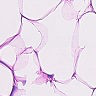
Metastatic tissue present: no